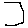
Label: hexagon